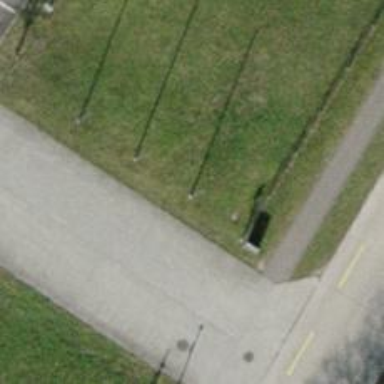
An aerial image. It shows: Flagpole structure.